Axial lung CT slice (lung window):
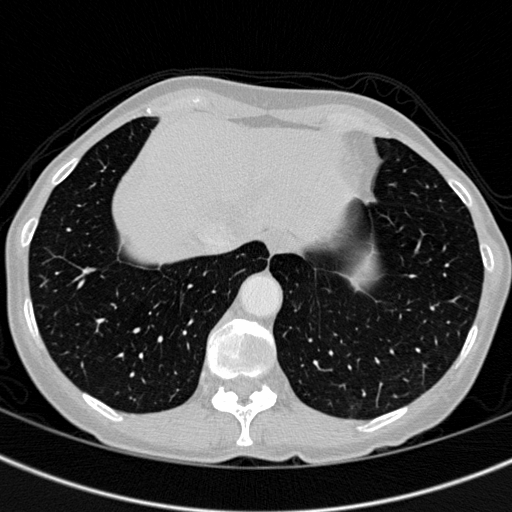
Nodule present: no